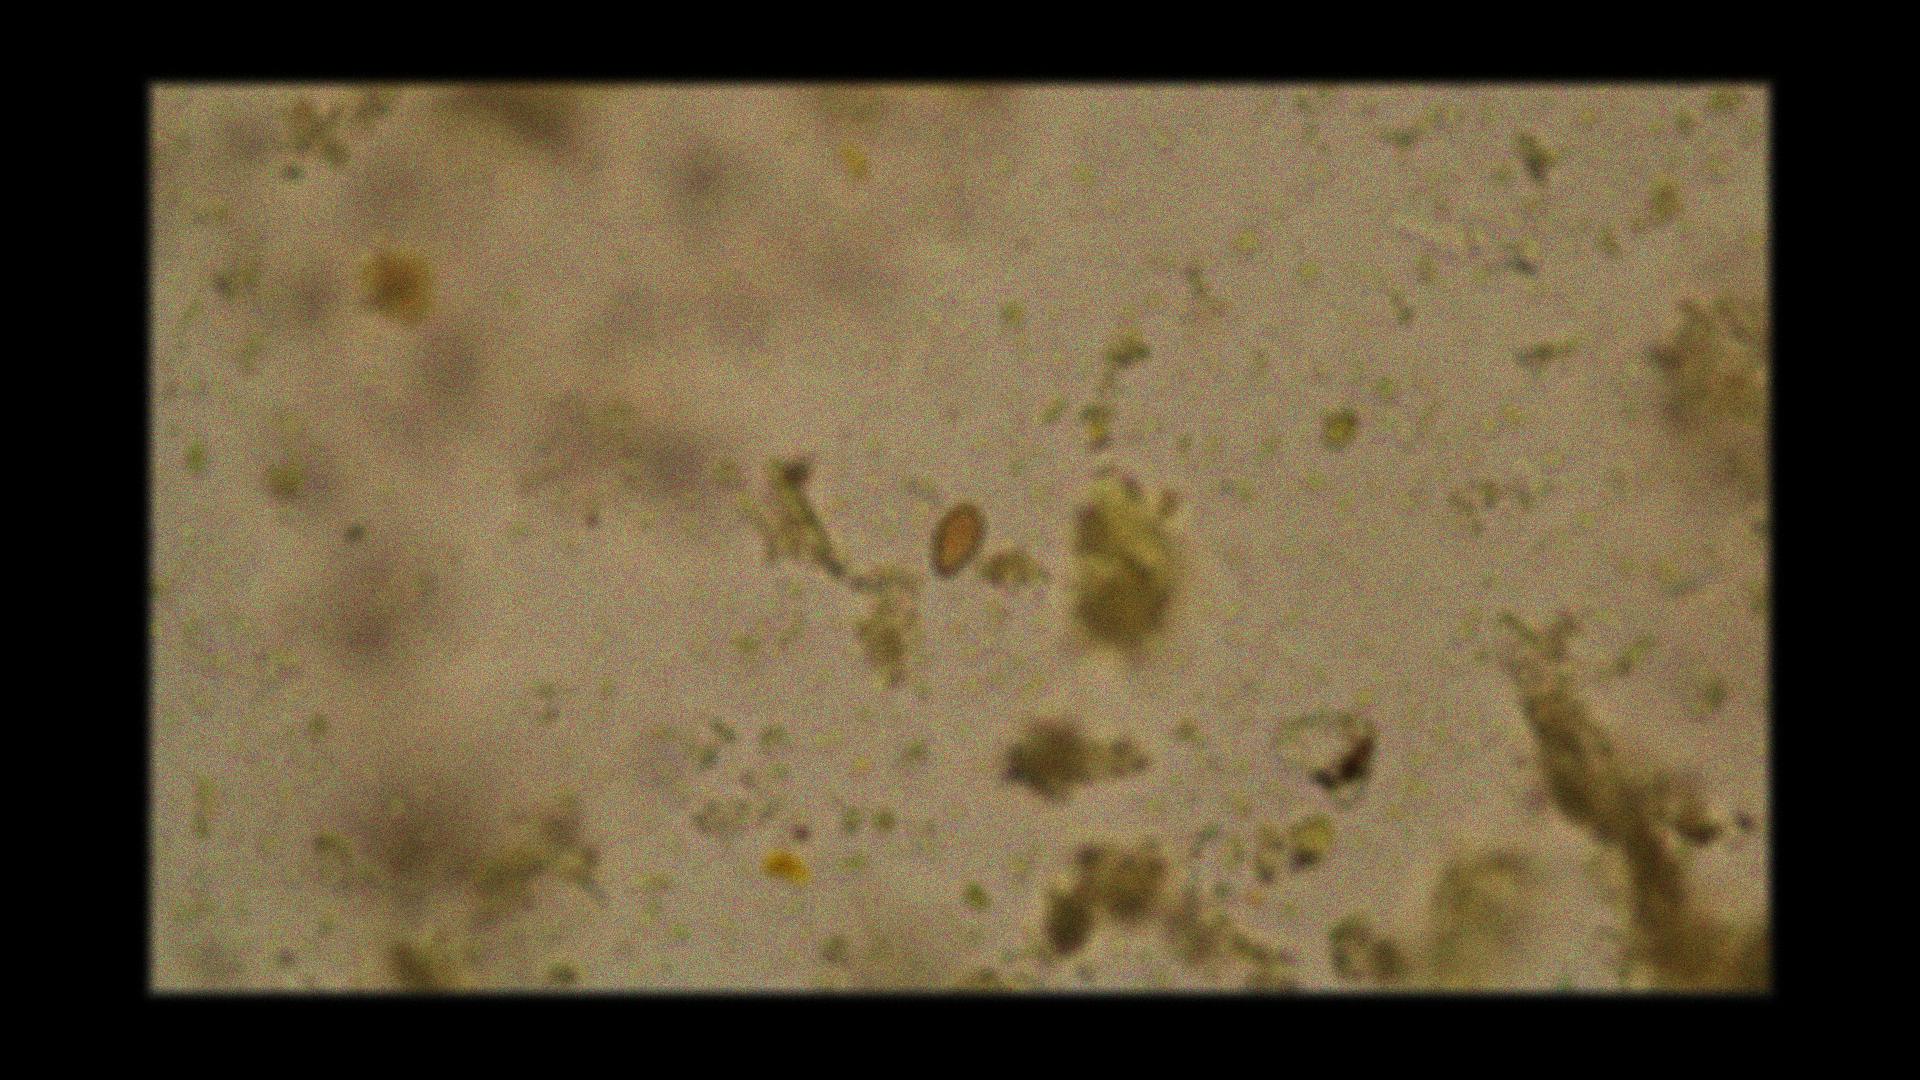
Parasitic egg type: Opisthorchis viverrine